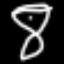
Label: hourglass